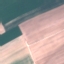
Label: AnnualCrop